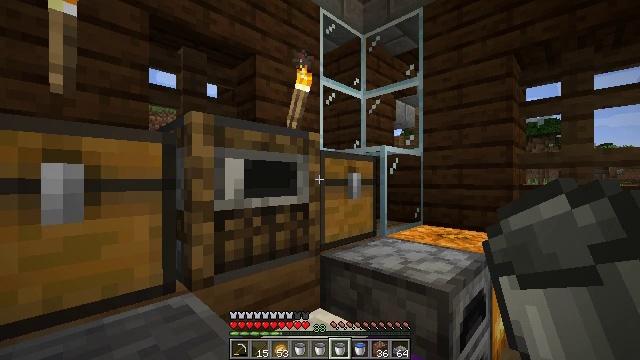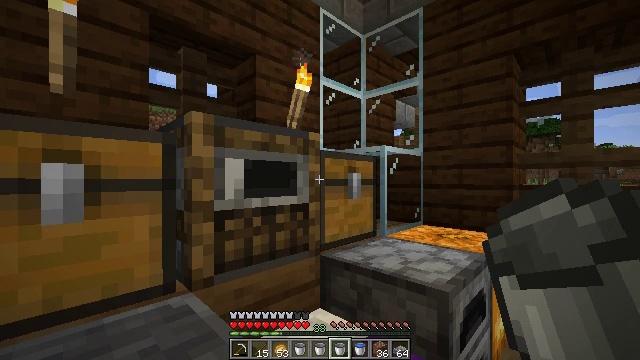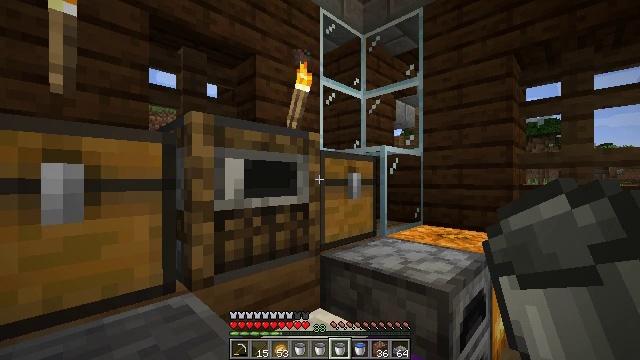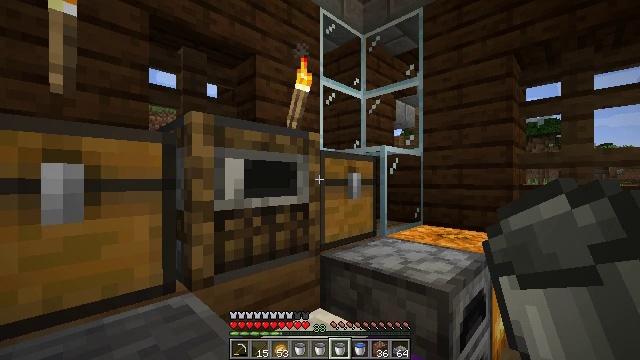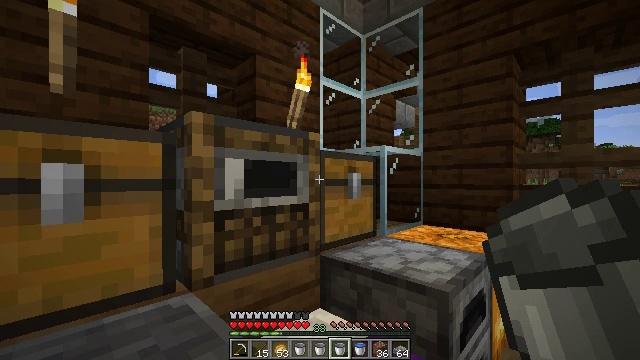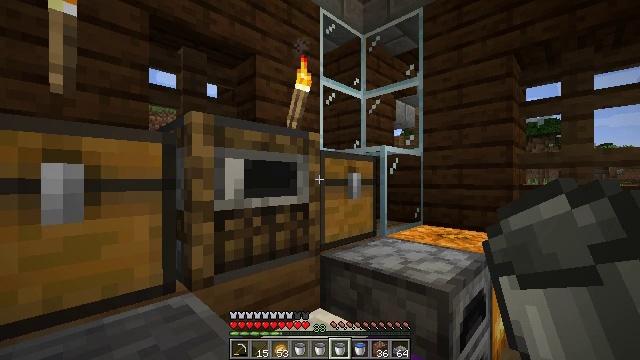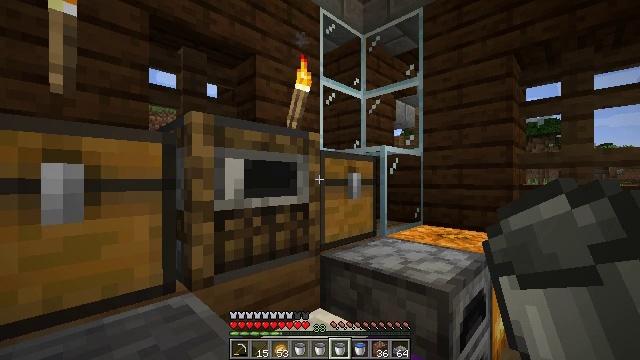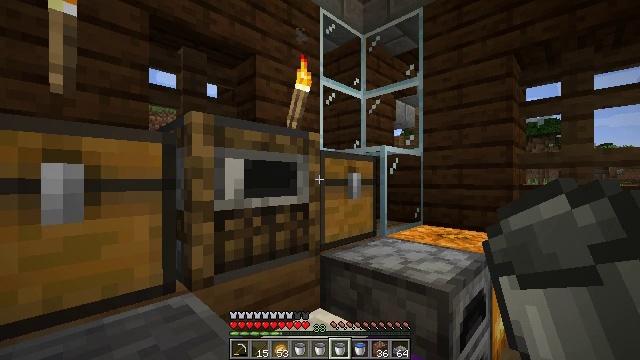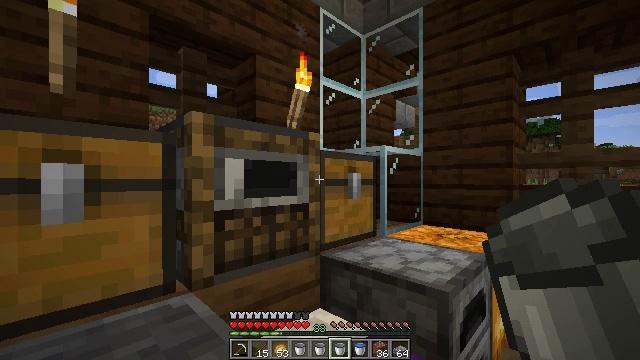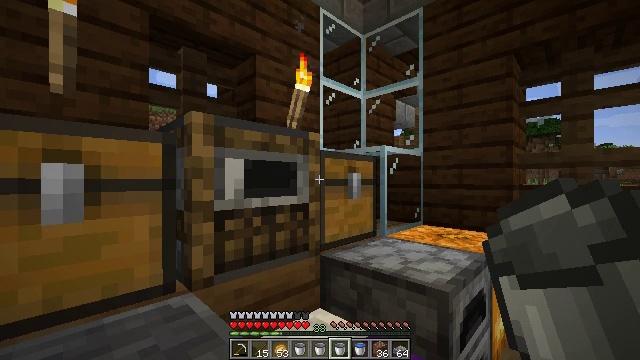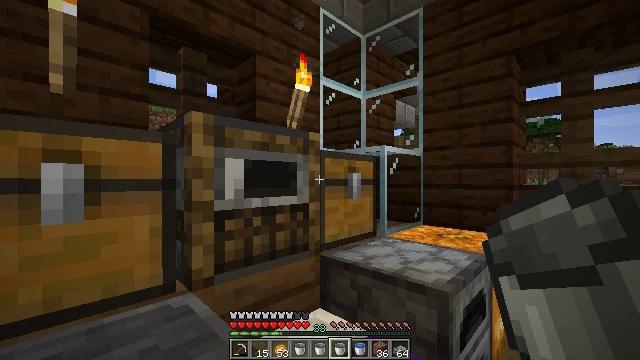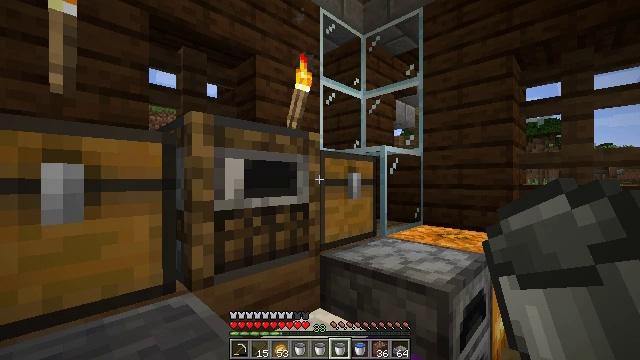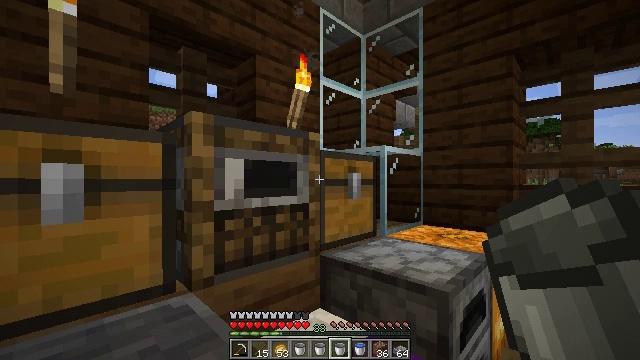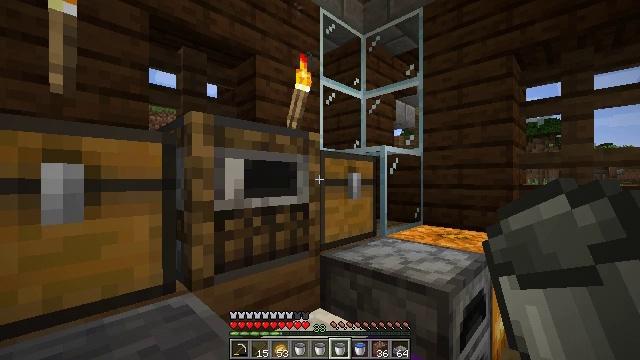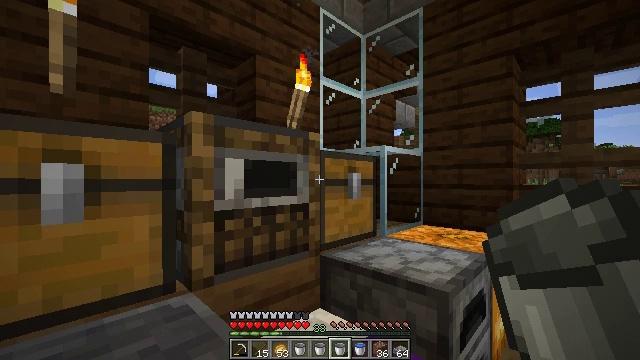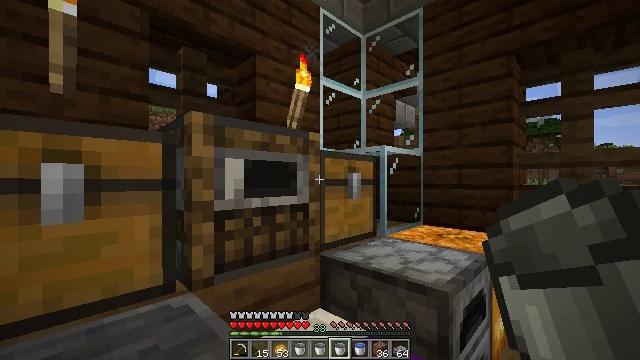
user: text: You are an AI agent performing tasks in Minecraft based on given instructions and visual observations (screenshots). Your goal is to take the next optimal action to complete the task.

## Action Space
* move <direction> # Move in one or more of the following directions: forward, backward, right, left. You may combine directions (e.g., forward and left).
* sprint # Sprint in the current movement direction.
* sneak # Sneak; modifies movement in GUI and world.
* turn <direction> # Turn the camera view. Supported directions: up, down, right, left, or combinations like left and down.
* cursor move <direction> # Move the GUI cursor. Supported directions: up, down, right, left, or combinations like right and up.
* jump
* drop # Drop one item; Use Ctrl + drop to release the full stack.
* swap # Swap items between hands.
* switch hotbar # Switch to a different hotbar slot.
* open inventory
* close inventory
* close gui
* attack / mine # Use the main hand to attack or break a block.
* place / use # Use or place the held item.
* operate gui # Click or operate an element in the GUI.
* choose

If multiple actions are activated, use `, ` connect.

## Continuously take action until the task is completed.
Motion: motion action
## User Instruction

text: Collect spruce leaves for landscaping.
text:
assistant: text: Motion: no_op
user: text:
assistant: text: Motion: no_op
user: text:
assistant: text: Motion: no_op
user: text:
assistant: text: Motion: no_op
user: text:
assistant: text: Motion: no_op
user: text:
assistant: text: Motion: no_op
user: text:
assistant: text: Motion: no_op
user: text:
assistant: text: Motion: no_op
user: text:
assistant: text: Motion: no_op
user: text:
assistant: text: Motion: no_op
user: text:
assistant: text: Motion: no_op
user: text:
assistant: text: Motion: no_op
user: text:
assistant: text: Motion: no_op
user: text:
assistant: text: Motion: no_op
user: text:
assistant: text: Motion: no_op
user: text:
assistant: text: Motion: no_op
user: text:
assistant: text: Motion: no_op
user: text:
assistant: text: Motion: no_op
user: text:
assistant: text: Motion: no_op
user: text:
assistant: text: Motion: no_op
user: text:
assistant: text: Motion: no_op
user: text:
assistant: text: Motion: no_op
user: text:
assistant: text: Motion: no_op
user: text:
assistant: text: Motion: no_op
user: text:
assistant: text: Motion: no_op
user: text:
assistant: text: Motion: no_op
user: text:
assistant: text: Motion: no_op
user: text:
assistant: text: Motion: no_op
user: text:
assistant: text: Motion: no_op
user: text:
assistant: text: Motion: no_op